Interaction volume radius: 5 \u00c5
Interaction volume height: 25 \u00c5
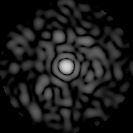
Disorder parameter: 0.8272